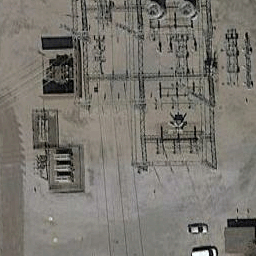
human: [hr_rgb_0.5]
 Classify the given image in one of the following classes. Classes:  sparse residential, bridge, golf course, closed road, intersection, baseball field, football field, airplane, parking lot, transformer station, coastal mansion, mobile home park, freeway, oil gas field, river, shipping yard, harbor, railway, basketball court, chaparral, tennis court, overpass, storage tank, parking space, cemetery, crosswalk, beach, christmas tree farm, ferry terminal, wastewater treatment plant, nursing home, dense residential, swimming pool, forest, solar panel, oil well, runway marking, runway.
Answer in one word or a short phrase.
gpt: transformer station